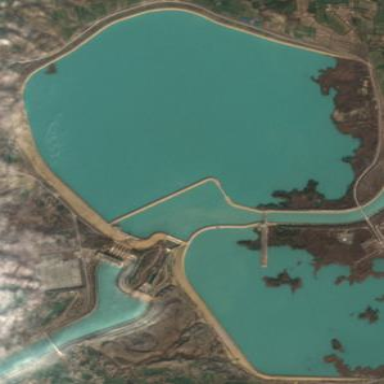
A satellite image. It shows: Dam made of soil.